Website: walmart
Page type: payment
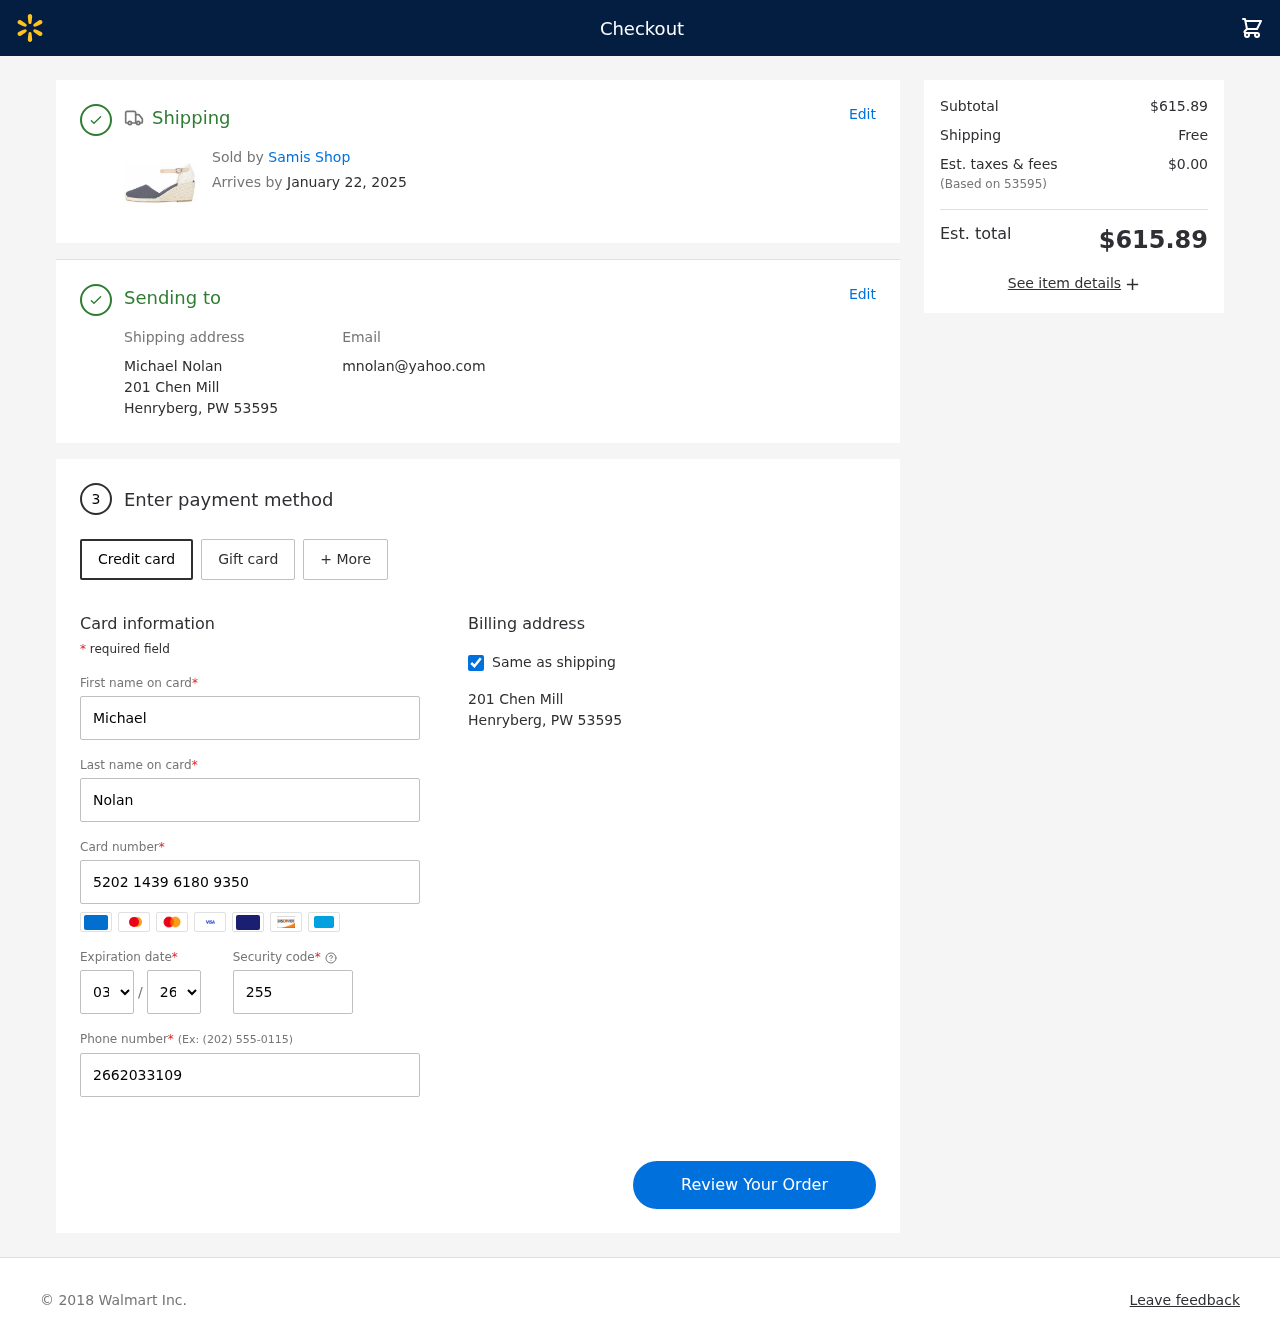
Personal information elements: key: PII_CARD_CVV
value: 255
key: PII_CARD_EXPIRY_MONTH
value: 03
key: PII_CARD_EXPIRY_YEAR
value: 26
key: PII_CARD_NUMBER
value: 5202 1439 6180 9350
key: PII_CITY_STATE_ZIP
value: Henryberg, PW 53595
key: PII_EMAIL
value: mnolan@yahoo.com
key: PII_FIRSTNAME
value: Michael
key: PII_FULLNAME
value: Michael Nolan
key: PII_LASTNAME
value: Nolan
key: PII_PHONE
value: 2662033109
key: PII_POSTCODE
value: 53595
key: PII_STREET
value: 201 Chen Mill
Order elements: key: ORDER_DELIVERY_DATE
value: January 22, 2025
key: ORDER_SUBTOTAL
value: $615.89
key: ORDER_SHIPPING_COST
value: Free
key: ORDER_TAX
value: $0.00
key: ORDER_TOTAL
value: $615.89